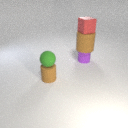
small brown rubber cylinder below small green rubber sphere